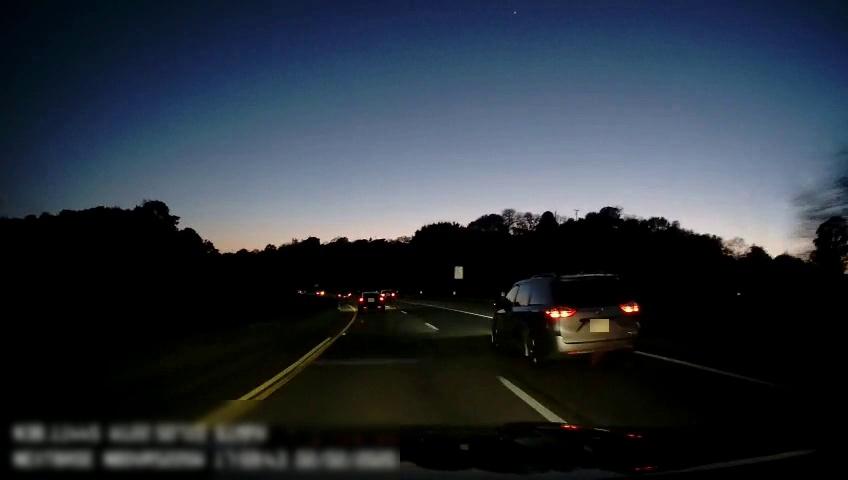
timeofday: Dusk/Dawn/Twilight
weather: Sunny
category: Drivable Space
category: Vehicles | SUV
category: Vehicles | Car
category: Vehicles | Car
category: Lanes | Current Lane
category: Lanes | Current Lane
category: Lanes | Alternate Lane
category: Traffic | Signs